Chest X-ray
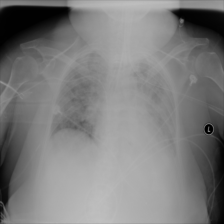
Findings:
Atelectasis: negative
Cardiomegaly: negative
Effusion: negative
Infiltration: negative
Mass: negative
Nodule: negative
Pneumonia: negative
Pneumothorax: negative
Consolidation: negative
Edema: positive
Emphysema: negative
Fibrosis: negative
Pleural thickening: negative
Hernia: negative